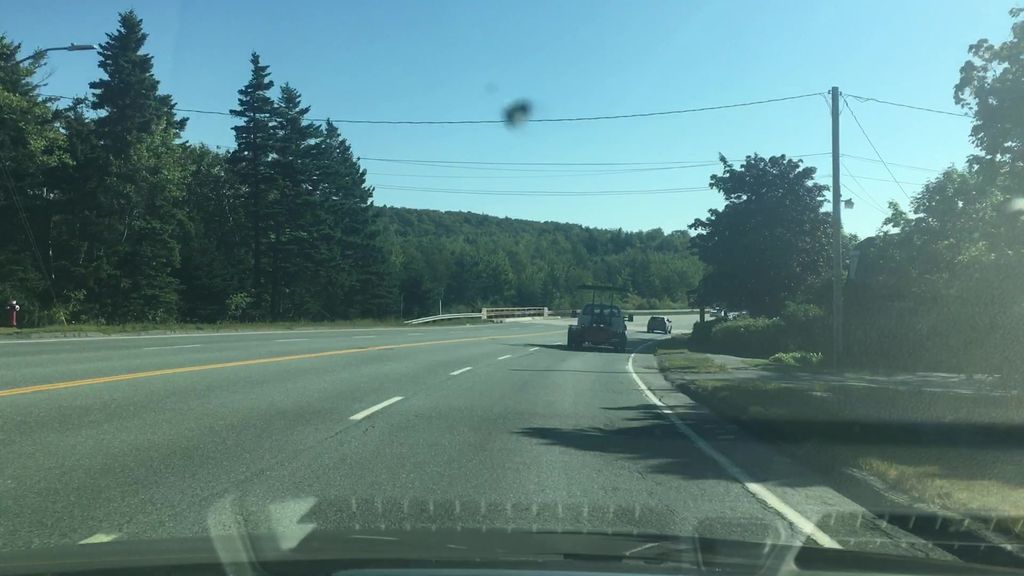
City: halifax